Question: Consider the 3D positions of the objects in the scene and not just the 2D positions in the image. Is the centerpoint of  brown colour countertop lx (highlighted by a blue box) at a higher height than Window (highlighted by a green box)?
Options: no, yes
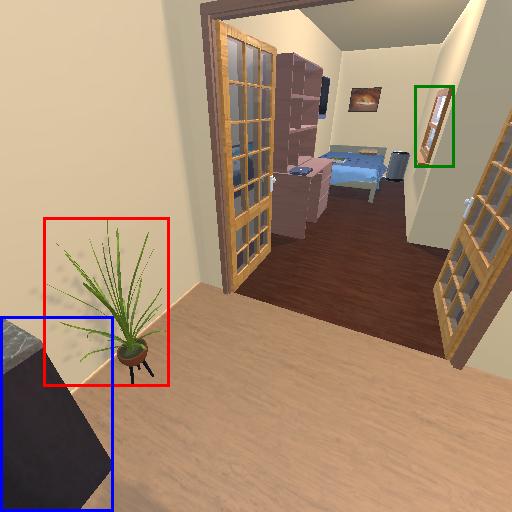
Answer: no